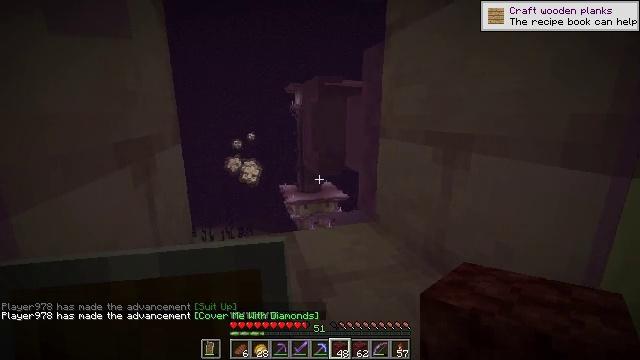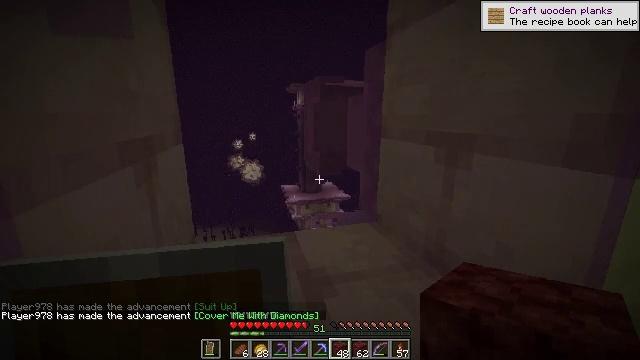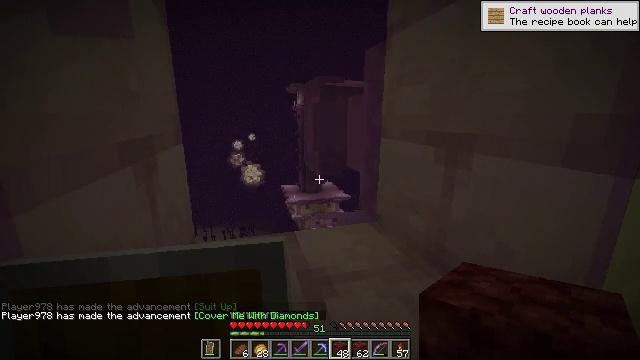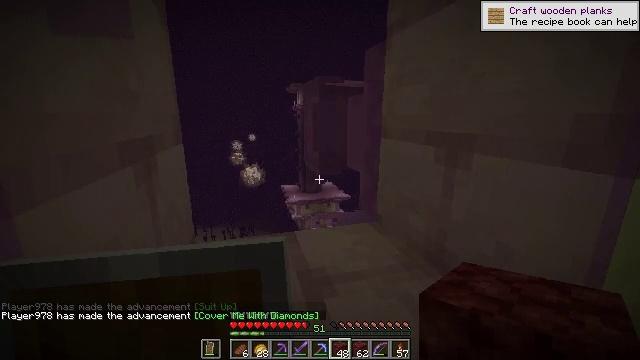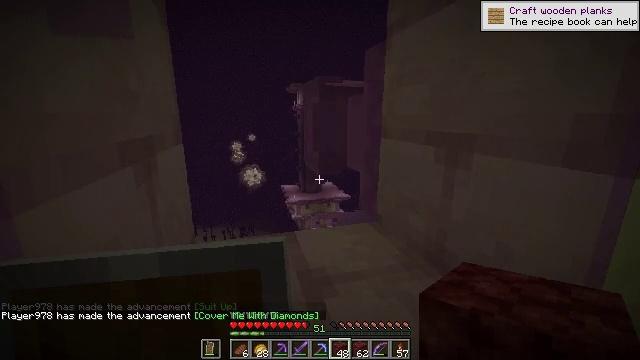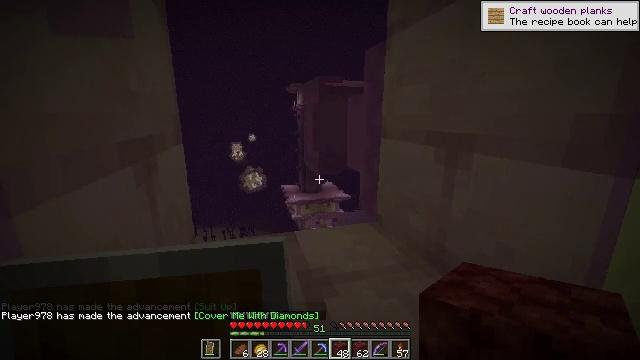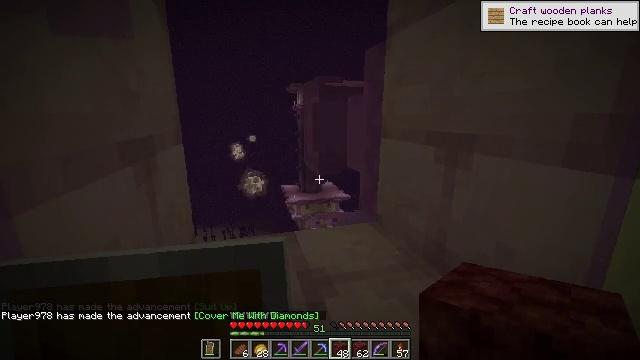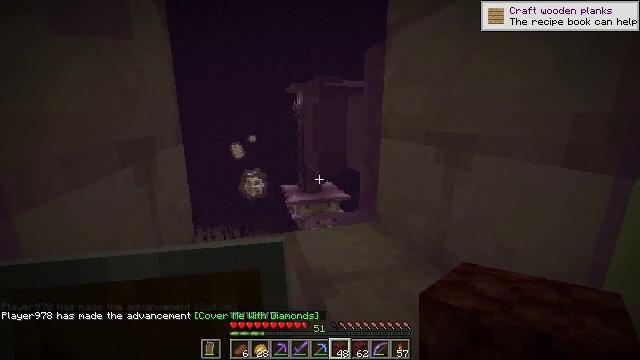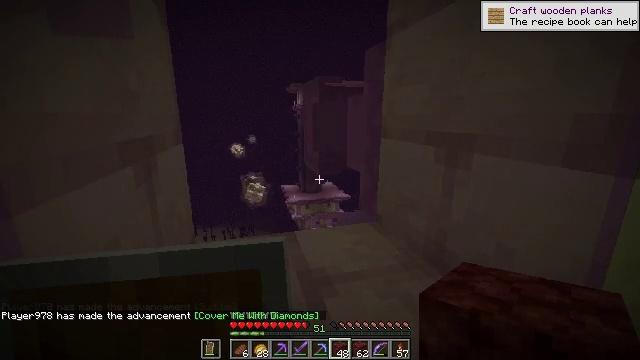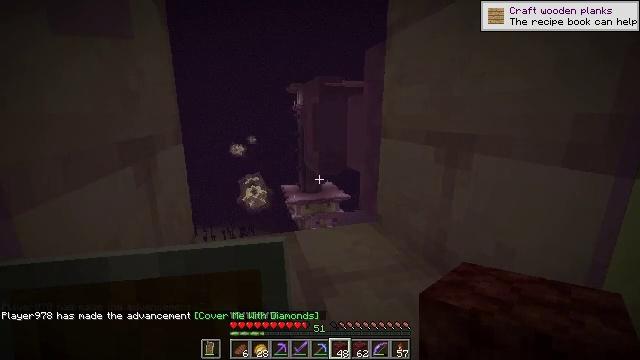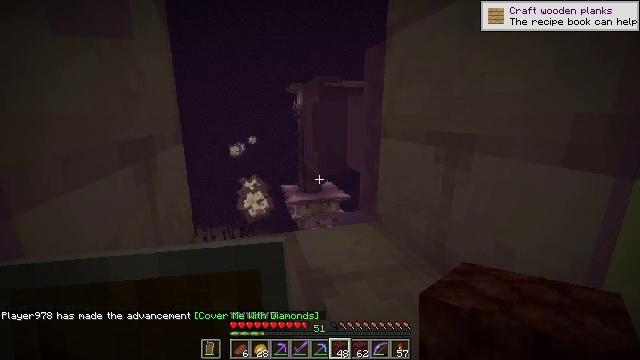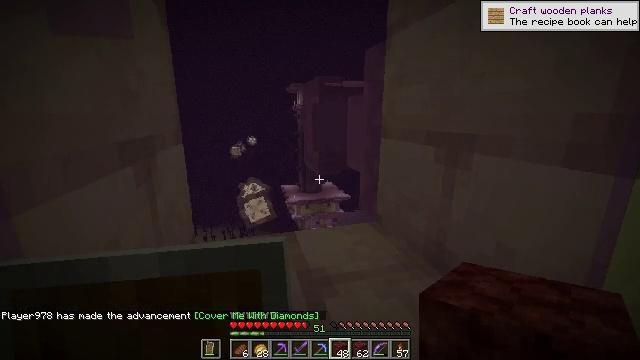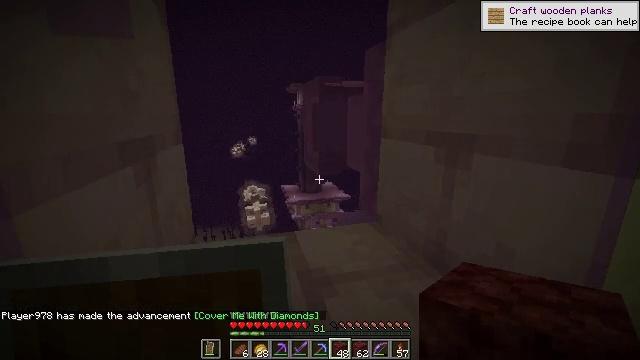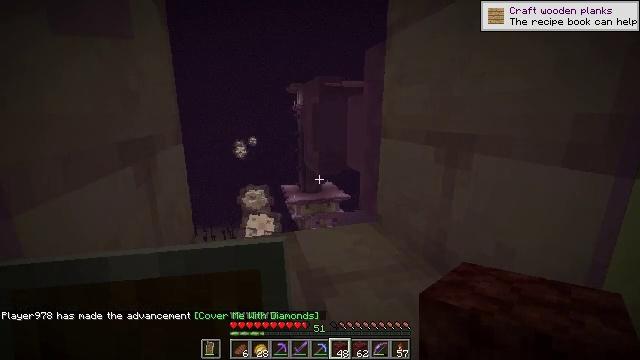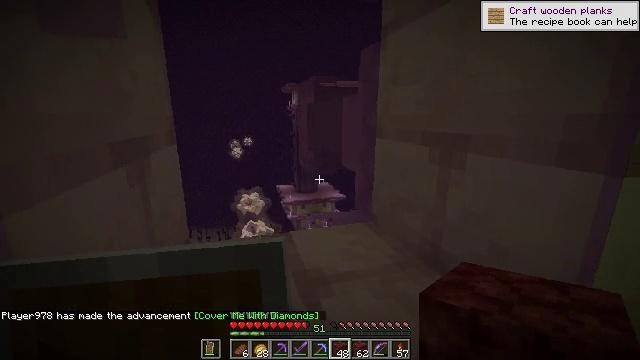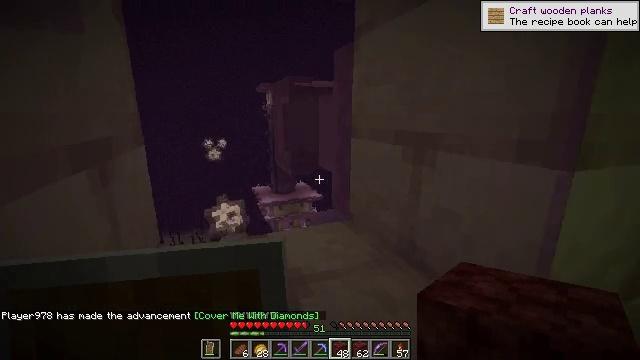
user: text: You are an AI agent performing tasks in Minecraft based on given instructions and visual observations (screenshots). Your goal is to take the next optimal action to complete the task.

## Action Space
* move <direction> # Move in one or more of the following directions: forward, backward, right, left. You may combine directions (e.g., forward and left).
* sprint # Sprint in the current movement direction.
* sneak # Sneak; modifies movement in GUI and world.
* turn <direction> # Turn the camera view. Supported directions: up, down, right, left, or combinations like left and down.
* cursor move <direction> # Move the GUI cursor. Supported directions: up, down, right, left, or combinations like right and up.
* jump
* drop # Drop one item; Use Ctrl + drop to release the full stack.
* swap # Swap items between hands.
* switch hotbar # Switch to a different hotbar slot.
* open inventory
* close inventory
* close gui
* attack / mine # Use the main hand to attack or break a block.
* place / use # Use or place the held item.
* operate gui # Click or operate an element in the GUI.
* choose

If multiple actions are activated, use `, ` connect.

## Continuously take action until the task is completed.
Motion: motion action
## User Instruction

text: Break the end stone bricks.
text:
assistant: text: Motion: no_op
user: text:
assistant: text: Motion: no_op
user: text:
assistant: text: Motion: no_op
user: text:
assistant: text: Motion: no_op
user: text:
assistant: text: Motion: no_op
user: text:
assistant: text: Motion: no_op
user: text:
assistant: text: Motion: no_op
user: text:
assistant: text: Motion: no_op
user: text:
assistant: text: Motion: no_op
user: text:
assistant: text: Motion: no_op
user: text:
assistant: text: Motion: no_op
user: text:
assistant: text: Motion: no_op
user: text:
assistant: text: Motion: no_op
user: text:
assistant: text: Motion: turn right
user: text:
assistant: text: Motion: turn right
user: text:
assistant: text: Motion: turn right
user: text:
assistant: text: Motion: turn right
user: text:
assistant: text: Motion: turn right
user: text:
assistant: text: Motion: turn right
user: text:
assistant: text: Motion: turn right
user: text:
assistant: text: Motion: no_op
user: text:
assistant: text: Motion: no_op
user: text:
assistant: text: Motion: no_op
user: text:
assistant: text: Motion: no_op
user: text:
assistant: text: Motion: no_op
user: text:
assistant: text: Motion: turn left
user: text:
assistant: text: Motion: turn left
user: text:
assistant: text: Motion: turn left
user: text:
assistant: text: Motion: turn left
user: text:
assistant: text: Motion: turn left